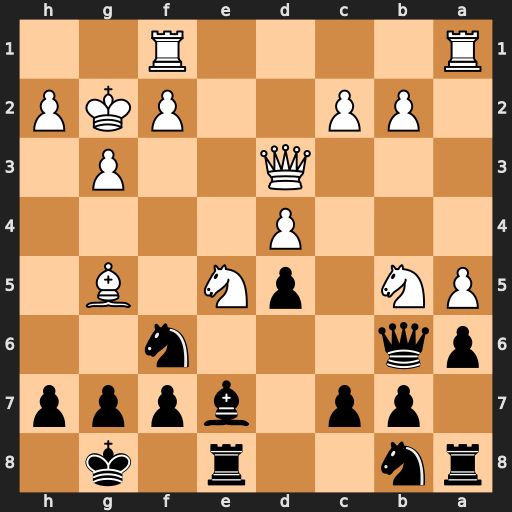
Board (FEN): rn2r1k1/1pp1bppp/pq3n2/PN1pN1B1/3P4/3Q2P1/1PP2PKP/R4R2
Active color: b
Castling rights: -
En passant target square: -
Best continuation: Qxb5 Qxb5 axb5